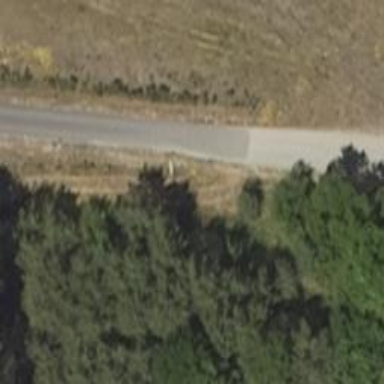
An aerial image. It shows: Asphalt track suitable for forestry vehicles with top-grade surface.